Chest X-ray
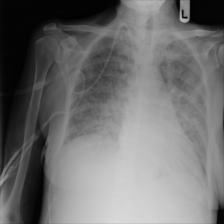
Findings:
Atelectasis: negative
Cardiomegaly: negative
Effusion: negative
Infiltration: negative
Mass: negative
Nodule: negative
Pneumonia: negative
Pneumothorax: negative
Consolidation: positive
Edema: positive
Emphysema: negative
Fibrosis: negative
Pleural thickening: negative
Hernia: negative